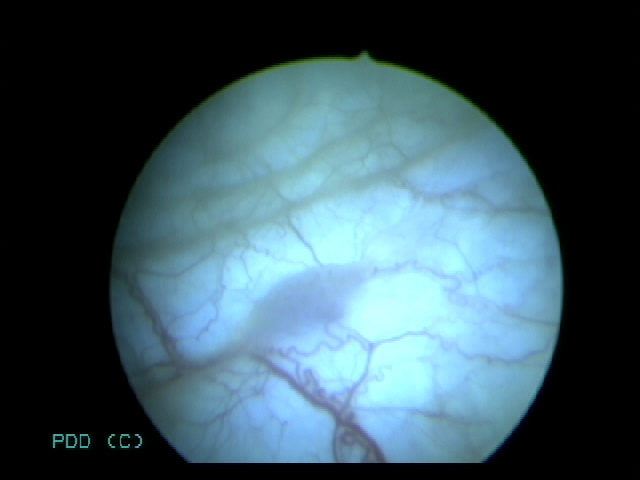
Modality: BLC
Class: Malignant
Subclass: LowGradePapillary
Lesion: L1
Stage: Ta
Morphology: Papillary
Bladder cancer association: Yes